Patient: sex M, age 23
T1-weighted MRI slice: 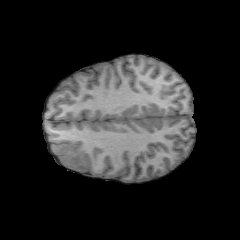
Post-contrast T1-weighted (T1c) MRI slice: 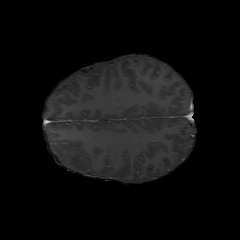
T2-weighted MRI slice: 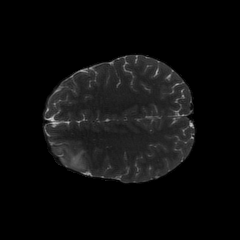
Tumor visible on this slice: yes
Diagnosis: Oligodendroglioma, IDH-mutant, 1p/19q-codeleted
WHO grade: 2